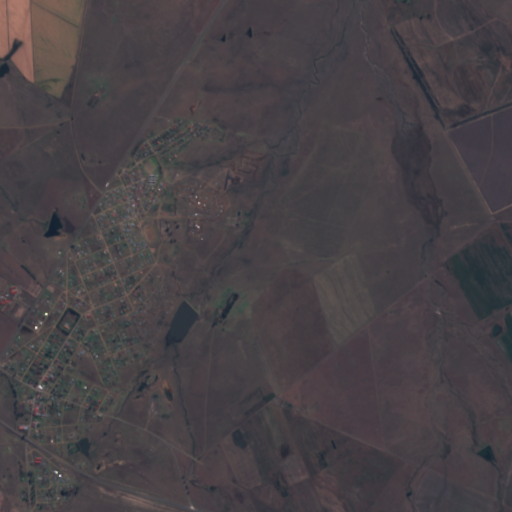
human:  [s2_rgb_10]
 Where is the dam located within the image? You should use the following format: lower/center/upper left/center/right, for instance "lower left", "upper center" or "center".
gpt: The dam is located in the center of the image.
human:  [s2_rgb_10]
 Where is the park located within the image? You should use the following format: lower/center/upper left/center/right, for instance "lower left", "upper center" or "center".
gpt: The park is located in the center left of the image.
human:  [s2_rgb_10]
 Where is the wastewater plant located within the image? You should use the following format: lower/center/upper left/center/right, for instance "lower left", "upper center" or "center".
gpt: The wastewater plant is located in the center of the image.
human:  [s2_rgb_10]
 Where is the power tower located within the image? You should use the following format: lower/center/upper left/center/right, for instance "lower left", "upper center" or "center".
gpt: There is no power tower in the image.